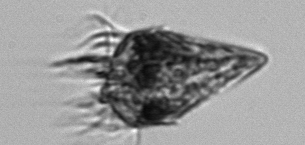
Label: Strombidium_wulffi